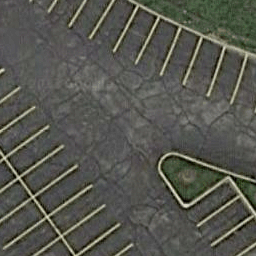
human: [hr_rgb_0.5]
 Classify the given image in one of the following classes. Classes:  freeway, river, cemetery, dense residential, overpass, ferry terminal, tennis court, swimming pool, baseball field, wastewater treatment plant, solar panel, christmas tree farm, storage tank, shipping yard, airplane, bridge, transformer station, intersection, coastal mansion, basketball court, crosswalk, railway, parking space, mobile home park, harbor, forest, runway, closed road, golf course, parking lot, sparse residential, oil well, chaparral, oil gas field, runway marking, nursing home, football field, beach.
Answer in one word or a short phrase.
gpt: parking space